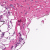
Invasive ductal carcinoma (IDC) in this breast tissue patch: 0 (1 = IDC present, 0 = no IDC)